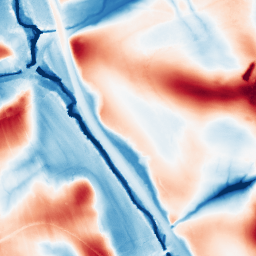
Category: edge_preserving
Decomposition family: guided
Decomposition parameters: radius: 32
eps: 0.001
Upsampling method: lanczos
Upsampling parameters: scale: 4
Upsampling scale: 4